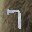
Label: 7